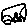
Label: car